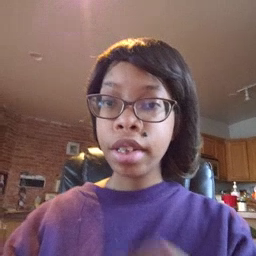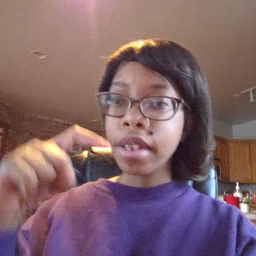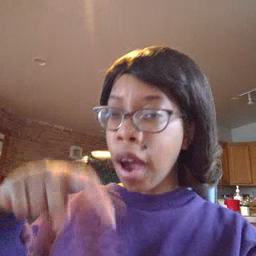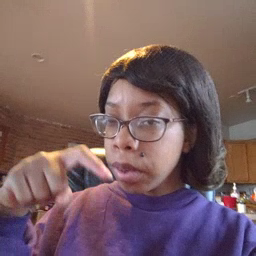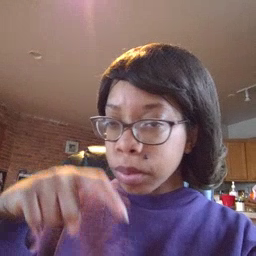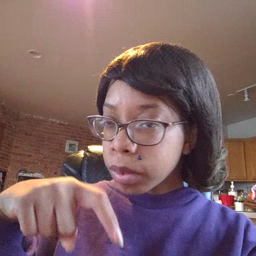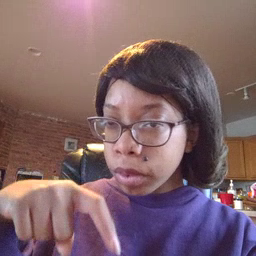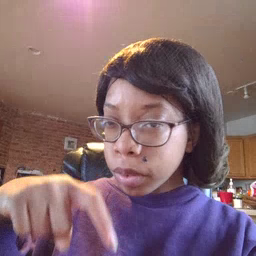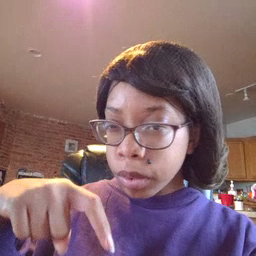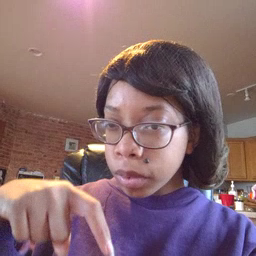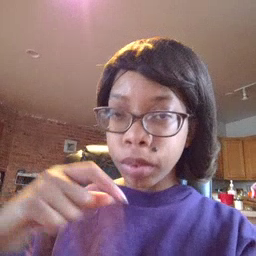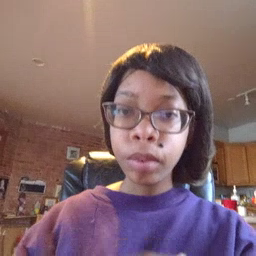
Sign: time